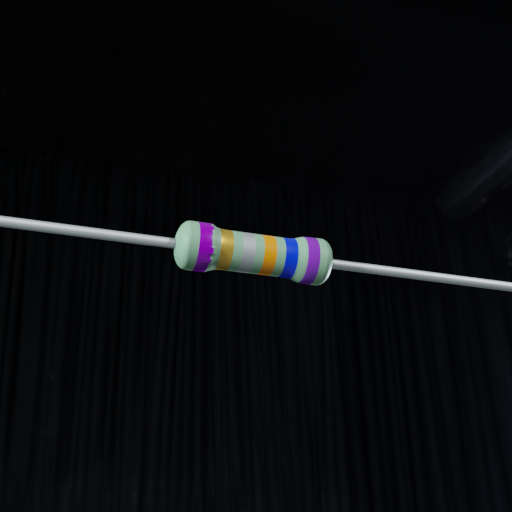
Resistor colour bands (in order): violet, gold, silver, orange, blue, violet